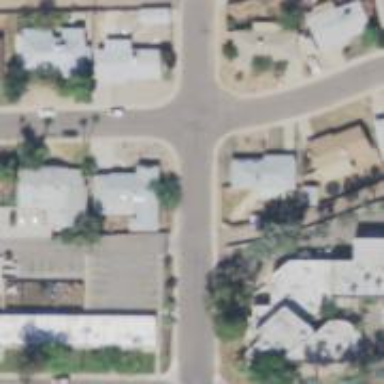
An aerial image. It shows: Alleyway designated as service road.